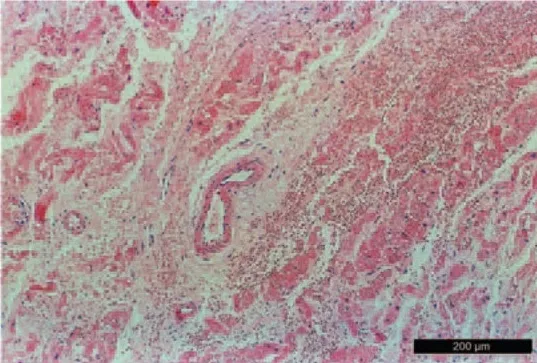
Myocardial cells were divided into different shapes by the red blood cells (B: HE stain, x100).
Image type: pathology (h&e)